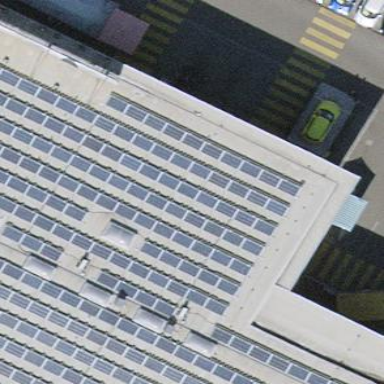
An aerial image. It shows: Solar power generator with photovoltaic panels.